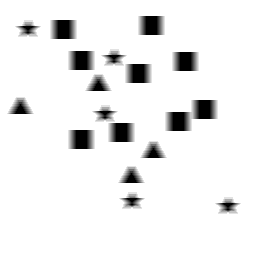
Squares: 9
Triangles: 4
Stars: 5
Total shapes: 18